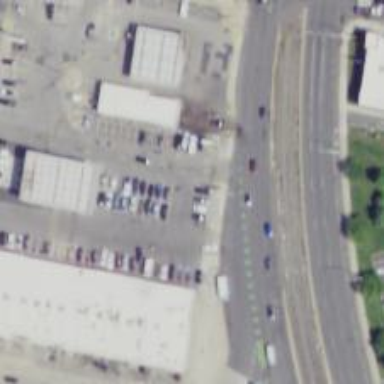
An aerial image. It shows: Unmarked crossing on the road.